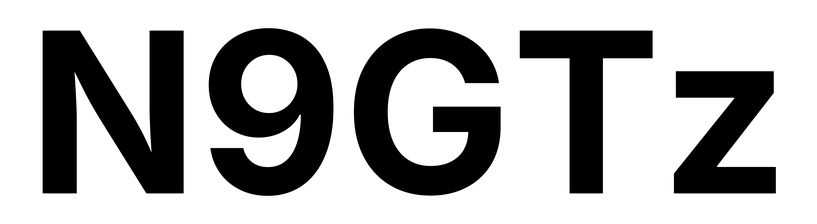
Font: Inter_Bold